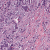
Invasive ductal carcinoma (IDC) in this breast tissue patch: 1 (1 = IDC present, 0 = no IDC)